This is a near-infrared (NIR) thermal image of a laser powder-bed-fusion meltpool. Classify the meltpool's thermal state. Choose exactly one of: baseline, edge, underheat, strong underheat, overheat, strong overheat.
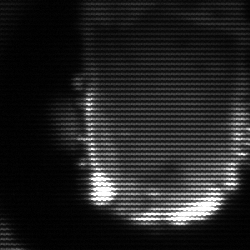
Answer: baseline